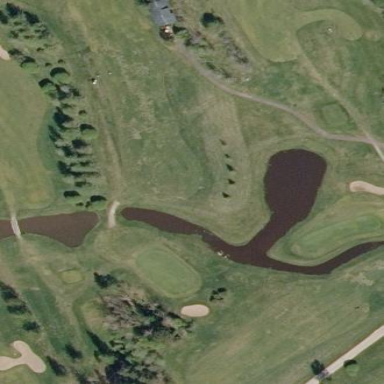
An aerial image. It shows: Water hazard on golf course.